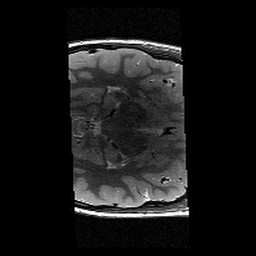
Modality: T2w
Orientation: axial
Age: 11
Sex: male
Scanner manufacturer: siemens
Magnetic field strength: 3 T
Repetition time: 9.23 s
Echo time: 0.067 s